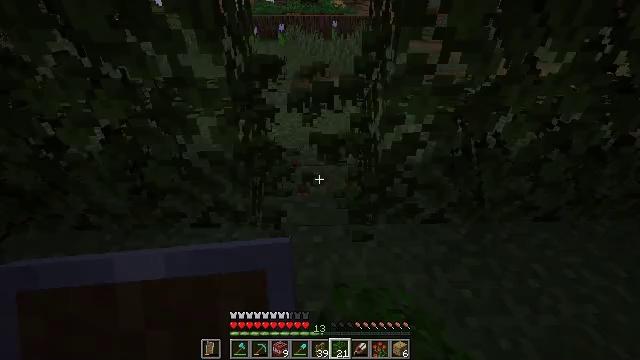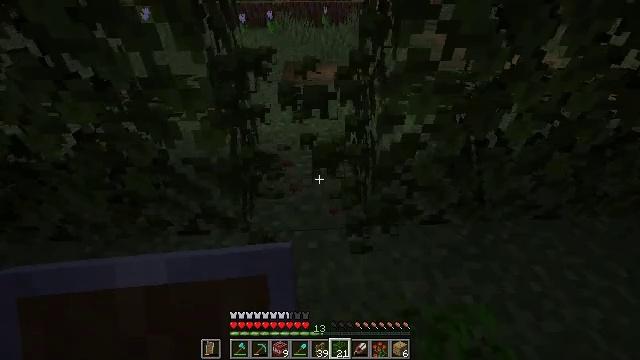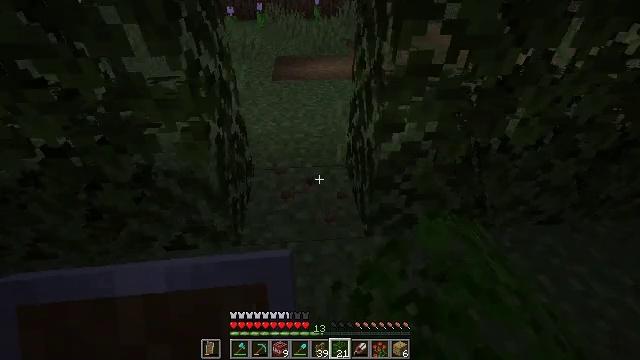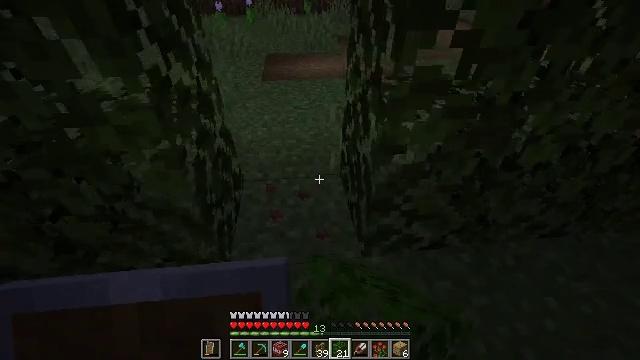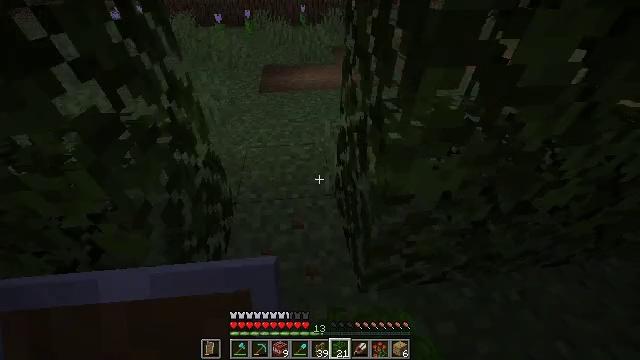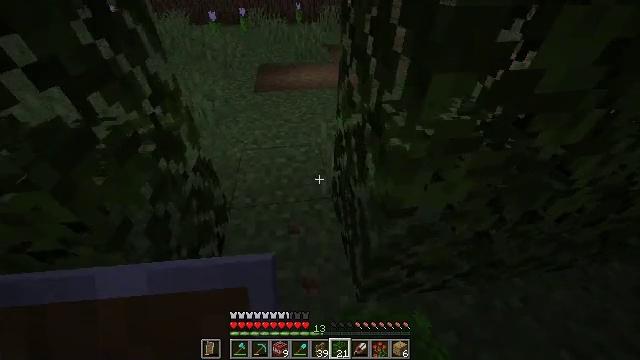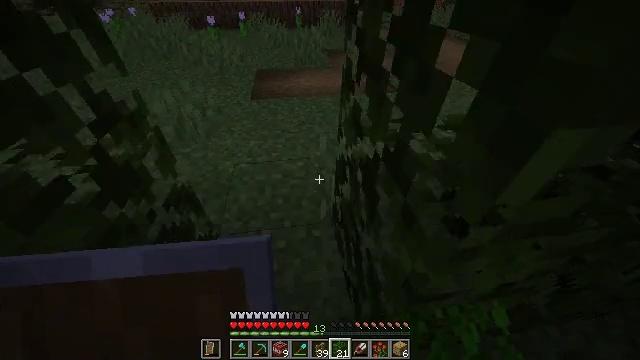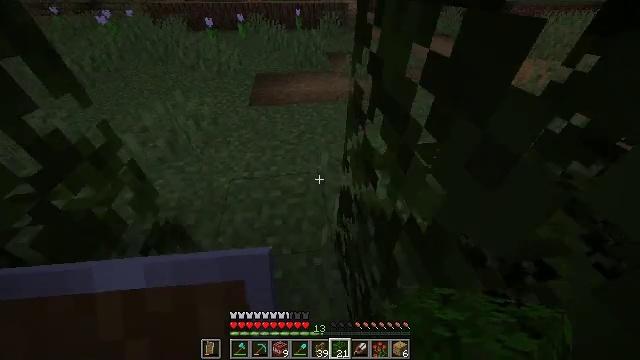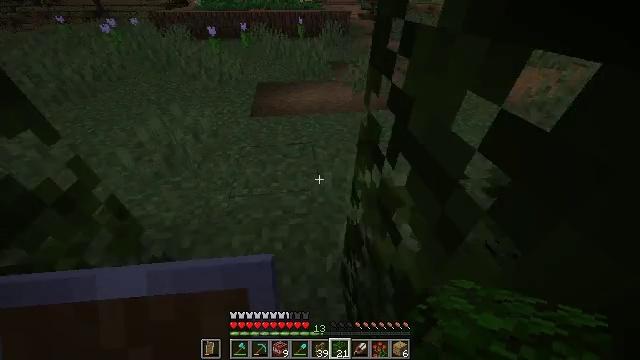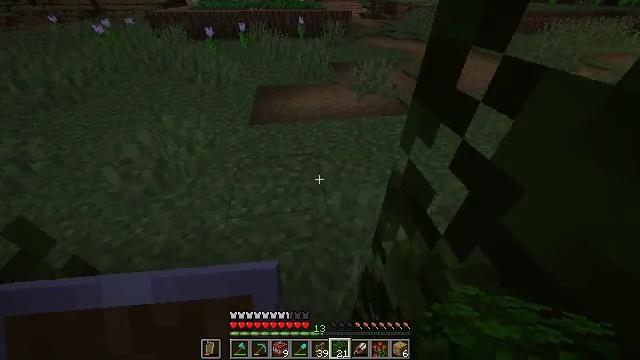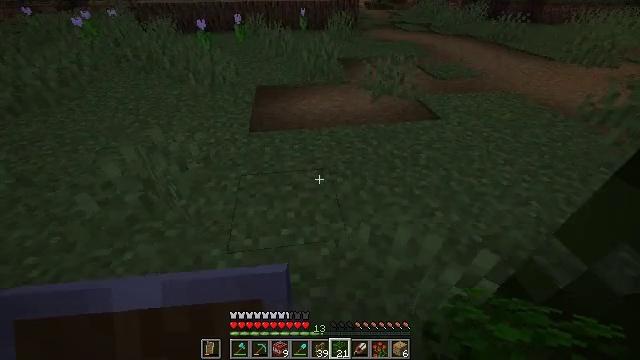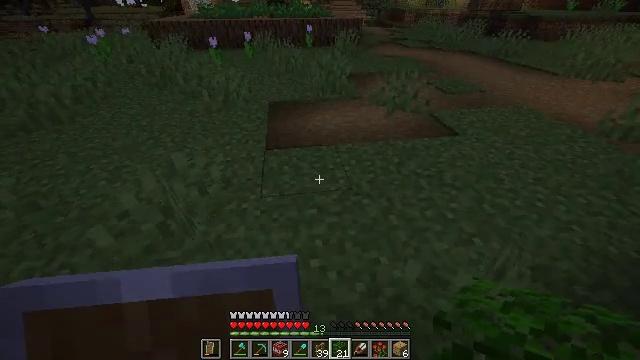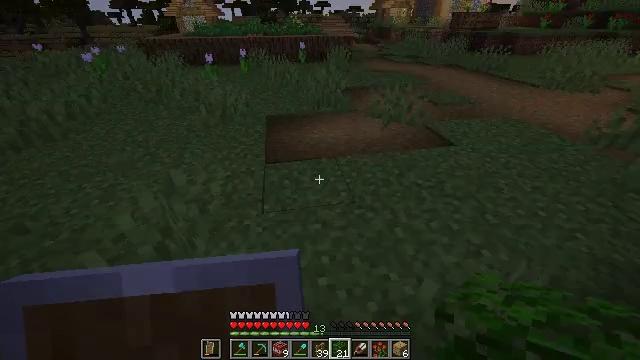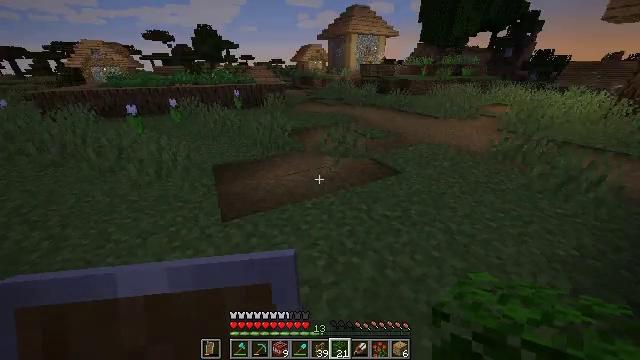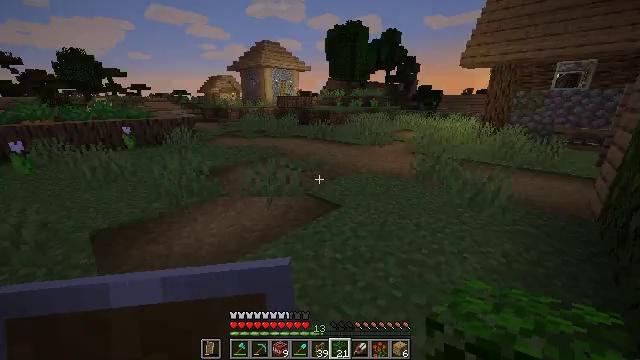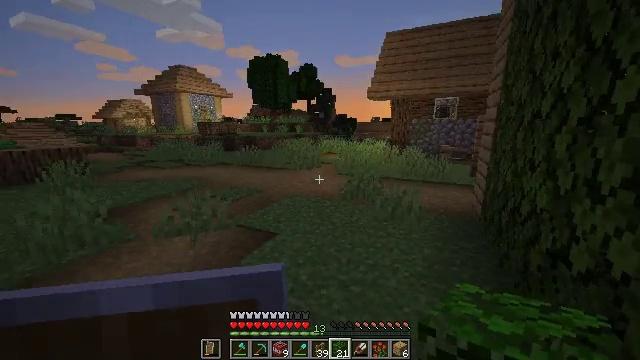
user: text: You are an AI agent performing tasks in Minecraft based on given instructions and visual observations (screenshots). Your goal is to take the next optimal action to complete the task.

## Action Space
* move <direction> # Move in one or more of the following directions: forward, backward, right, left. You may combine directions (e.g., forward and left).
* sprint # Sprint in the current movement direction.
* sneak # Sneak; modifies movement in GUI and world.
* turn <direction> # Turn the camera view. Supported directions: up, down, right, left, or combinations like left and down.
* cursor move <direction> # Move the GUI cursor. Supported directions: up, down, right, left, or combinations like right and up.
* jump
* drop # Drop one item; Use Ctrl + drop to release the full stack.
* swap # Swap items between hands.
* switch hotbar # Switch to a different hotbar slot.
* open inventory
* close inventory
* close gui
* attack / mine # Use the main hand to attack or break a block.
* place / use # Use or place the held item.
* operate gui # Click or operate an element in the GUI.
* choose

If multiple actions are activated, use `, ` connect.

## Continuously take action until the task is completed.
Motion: motion action
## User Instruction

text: Break oak leaves from the trees.
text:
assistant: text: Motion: move forward, turn right and down, attack / mine
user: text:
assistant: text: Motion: move forward, sprint, turn right and down
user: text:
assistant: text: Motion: move forward, sprint, turn right and down
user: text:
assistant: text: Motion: move forward, sprint, turn right and down
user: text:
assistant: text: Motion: move forward, sprint
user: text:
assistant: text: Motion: move forward, sprint
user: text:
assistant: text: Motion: move forward, sprint
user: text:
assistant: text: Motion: move forward, sprint, turn up
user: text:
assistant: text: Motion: move forward and move left, sprint
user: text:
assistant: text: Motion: move forward and move left, sprint
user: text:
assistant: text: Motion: move forward and move left, sprint, turn up
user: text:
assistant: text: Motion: move forward and move left, sprint, turn right and up
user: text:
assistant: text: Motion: move forward and move left, sprint, turn right and up
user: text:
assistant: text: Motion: move forward, sprint, turn right and up
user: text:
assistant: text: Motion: move forward, sprint, turn right and up
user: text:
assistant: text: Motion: move forward, sprint, turn right and up
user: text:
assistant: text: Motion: move forward, sprint
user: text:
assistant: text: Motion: move forward, sprint
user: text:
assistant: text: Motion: move forward, sprint
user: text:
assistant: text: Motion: move forward, sprint
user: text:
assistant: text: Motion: move forward, sprint, turn left and up
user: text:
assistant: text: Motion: move forward, sprint, turn left and up
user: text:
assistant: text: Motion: move forward, sprint
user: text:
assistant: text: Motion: move forward, sprint
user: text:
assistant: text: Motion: move forward, sprint
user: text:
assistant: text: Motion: move forward, sprint
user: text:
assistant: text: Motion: move forward, sprint, jump
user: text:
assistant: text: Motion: move forward, sprint, jump
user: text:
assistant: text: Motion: move forward, sprint, jump
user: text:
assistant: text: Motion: move forward, sprint